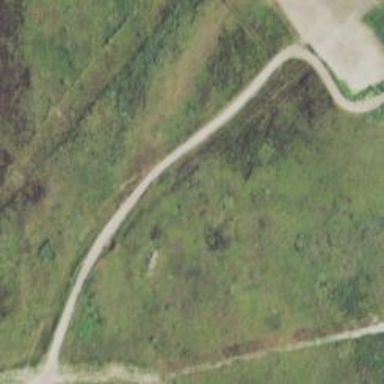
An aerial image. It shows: Footway that resembles golf path.